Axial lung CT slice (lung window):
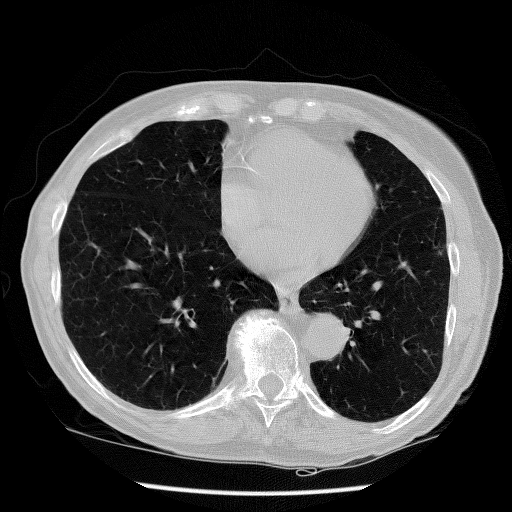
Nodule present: no